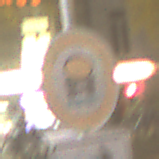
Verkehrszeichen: VerbotFahrzeugeWassergefaehrdenderLadung
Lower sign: RichtungsangabeDurchPfeile5
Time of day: Night
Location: Outdoor (Urban)
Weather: Clear
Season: NotSpecified
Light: Artificial